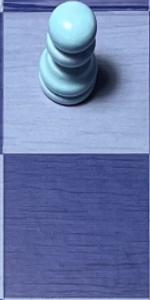
Label: Empty